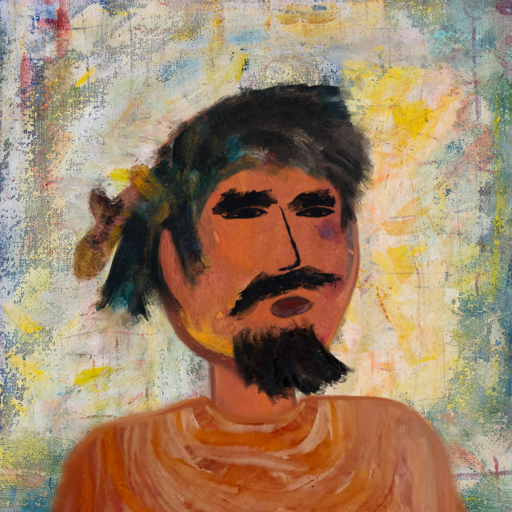
Background: Irani, Head And Neck Side: Mother_And_Son_Son, Face Side: Mosgoul, Bust: Pious_Lady, Hair Side: Pipe, Head Accessory: Blank, Second Necklace: Blank, Necklace: Blank, Baby: Blank